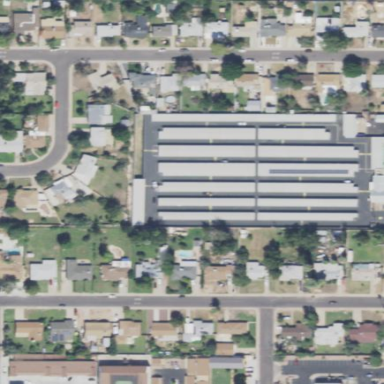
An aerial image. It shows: Storage rental shop.